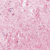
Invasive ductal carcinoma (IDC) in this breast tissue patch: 0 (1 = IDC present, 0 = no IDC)